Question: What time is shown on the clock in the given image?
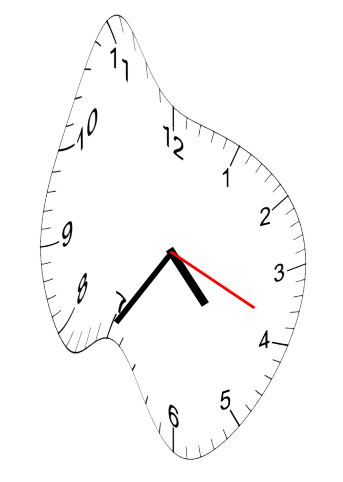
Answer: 04:35:19